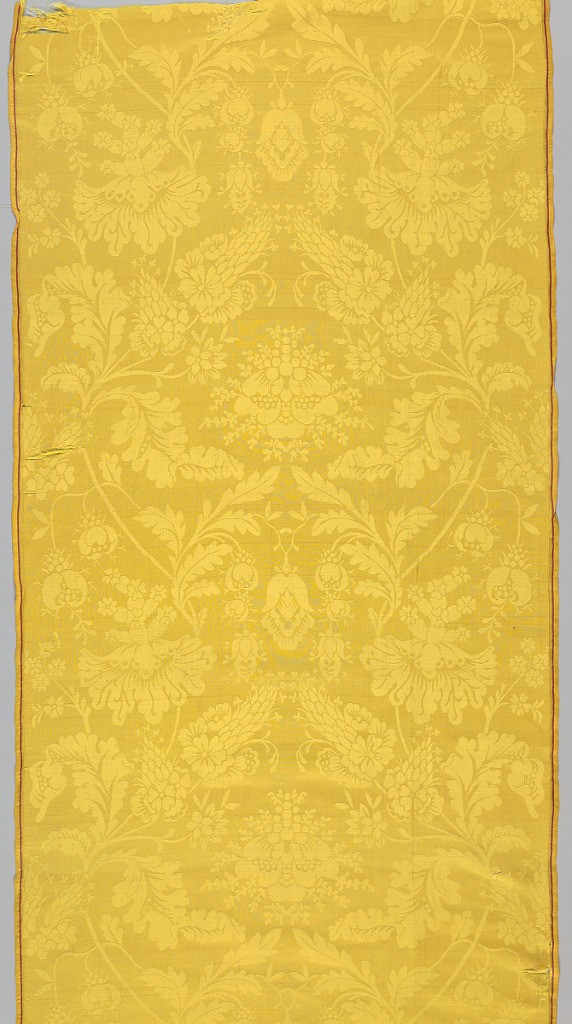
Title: Fragment
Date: early 19th century
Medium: silk Technique: 5-harness damask with 4& 1 satin
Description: Bright yellow damask with a pattern of a symmetrical flower and leafy vine motif: central flower framed by flower sprigs with twisting leaves. The ogee pattern is continued by putting the fabrics side by side. Red stripe in either selvedge.